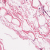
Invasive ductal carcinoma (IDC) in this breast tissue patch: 0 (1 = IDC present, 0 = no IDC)